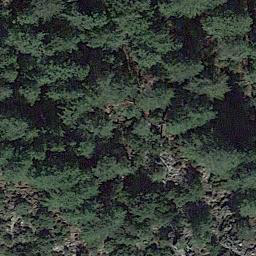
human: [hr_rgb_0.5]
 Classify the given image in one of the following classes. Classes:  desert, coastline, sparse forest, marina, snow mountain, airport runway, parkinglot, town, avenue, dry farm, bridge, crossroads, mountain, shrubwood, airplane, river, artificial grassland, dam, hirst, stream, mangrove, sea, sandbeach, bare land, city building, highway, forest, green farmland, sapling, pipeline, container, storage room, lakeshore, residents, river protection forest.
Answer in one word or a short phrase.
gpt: forest